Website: walmart
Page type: payment
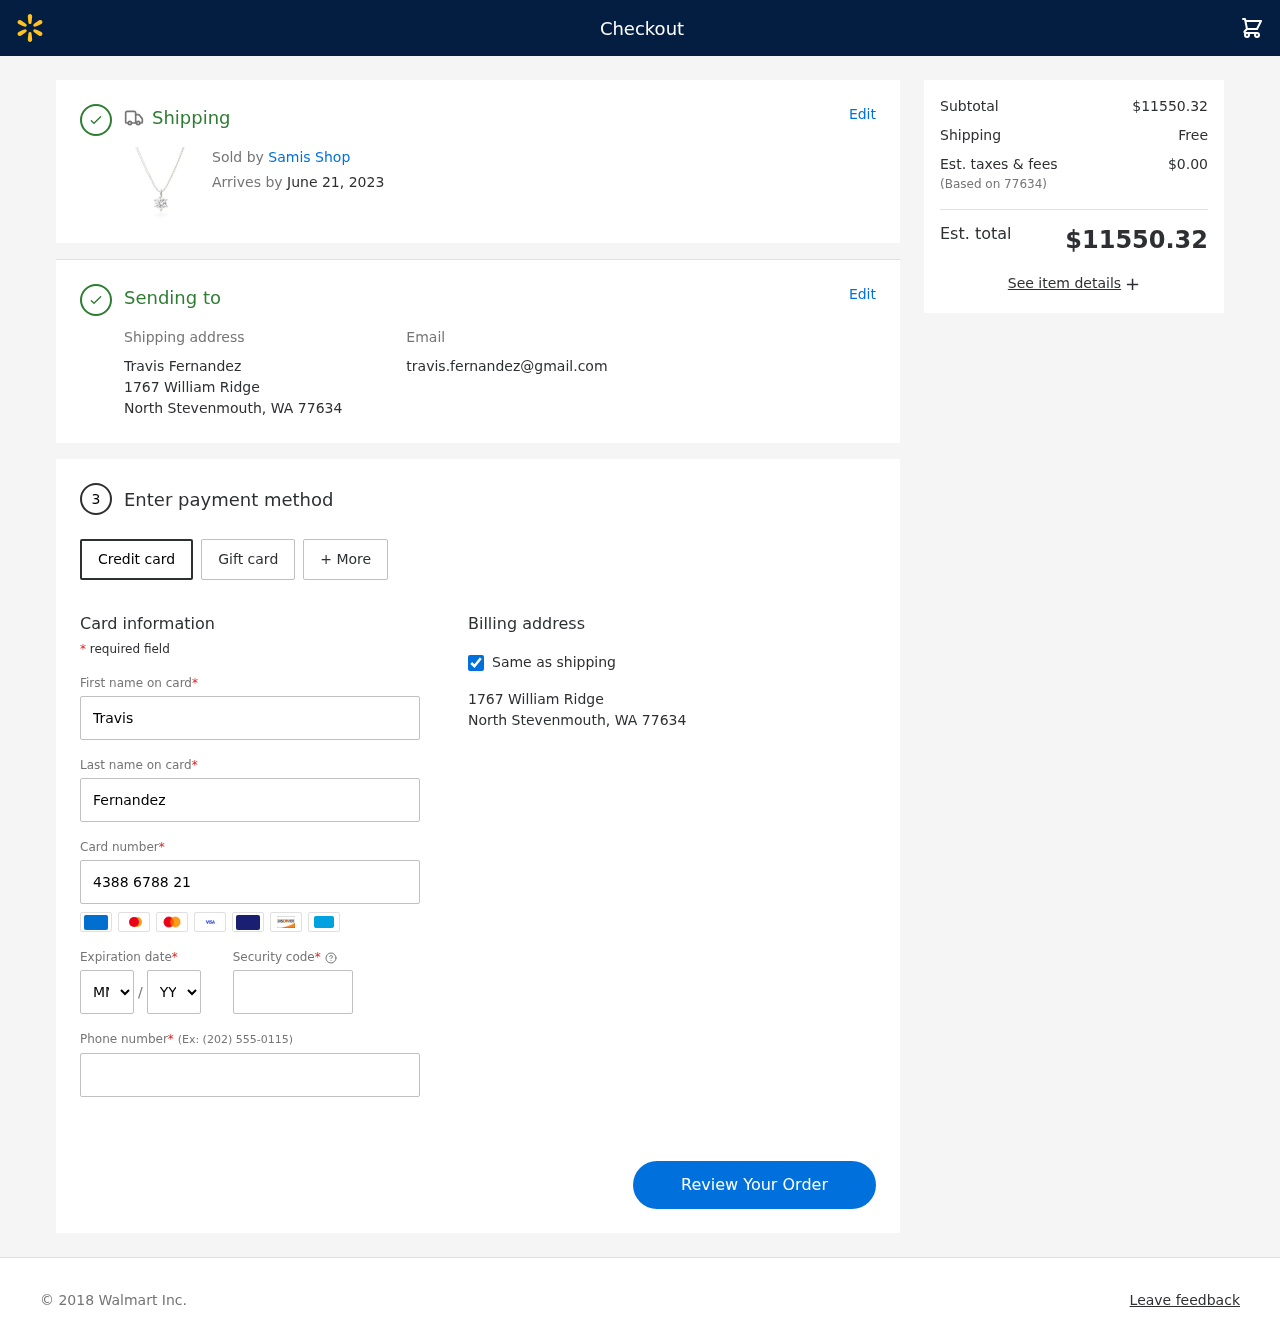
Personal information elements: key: PII_CARD_CVV
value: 372
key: PII_CARD_EXPIRY_MONTH
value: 03
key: PII_CARD_EXPIRY_YEAR
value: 30
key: PII_CARD_NUMBER
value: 4388 6788 2184 1035
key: PII_CITY_STATE_ZIP
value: North Stevenmouth, WA 77634
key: PII_EMAIL
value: travis.fernandez@gmail.com
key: PII_FIRSTNAME
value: Travis
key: PII_FULLNAME
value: Travis Fernandez
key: PII_LASTNAME
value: Fernandez
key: PII_PHONE
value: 2443504524
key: PII_POSTCODE
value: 77634
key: PII_STREET
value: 1767 William Ridge
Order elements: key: ORDER_DELIVERY_DATE
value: June 21, 2023
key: ORDER_SUBTOTAL
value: $11550.32
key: ORDER_SHIPPING_COST
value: Free
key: ORDER_TAX
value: $0.00
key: ORDER_TOTAL
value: $11550.32